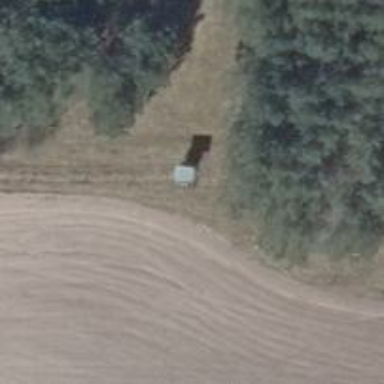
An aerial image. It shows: Hunting stand.